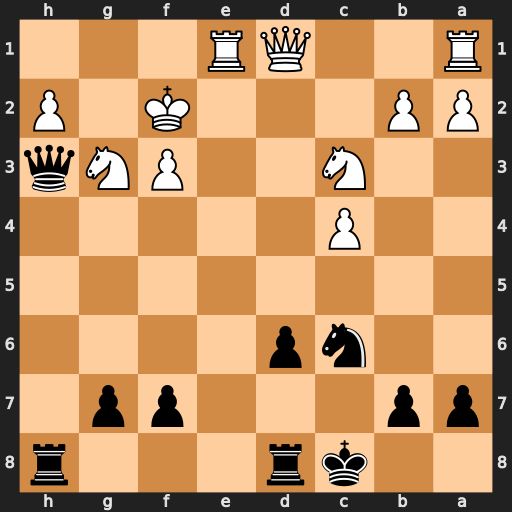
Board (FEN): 2kr3r/pp3pp1/2np4/8/2P5/2N2PNq/PP3K1P/R2QR3
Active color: b
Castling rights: -
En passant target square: -
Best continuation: Qxh2+